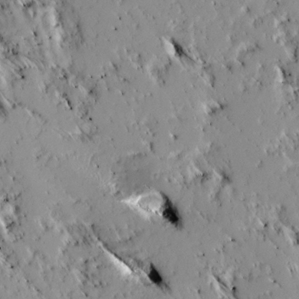
Label: non_frost